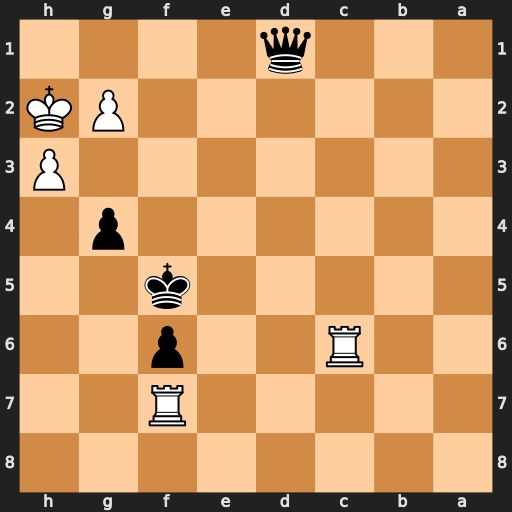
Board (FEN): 8/5R2/2R2p2/5k2/6p1/7P/6PK/3q4
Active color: b
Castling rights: -
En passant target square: -
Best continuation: g3+ Kxg3 Qb3+ Kh2 Qxf7